Field crop: maize
Growth stage: 1
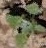
Species: chenopodium